Current action and preconditions to check: trajectory_clear

Your task: For each precondition in the list above, predict whether it will hold at this action.

Consider the current scene as observed from the mobile robot's camera, and analyze the predicted future states of all dynamic agents (e.g., people, animals, vehicles, or any moving entities) within the NEXT SECOND.

IMPORTANT: Only answer "very likely" if you are absolutely certain—based on strong, clear evidence—that a dynamic agent will violate the precondition in the predicted future state. Do NOT answer "very likely" for unlikely, ambiguous, or low-probability risks.

Ask yourself for each precondition: Is there a high probability, with clear and convincing evidence, that the predicted future states of any dynamic agent will interfere with the predicted future state of the currently executing action within the NEXT SECOND, causing that precondition to fail?

Assess the risk level based on these predictions. Use "likely" or "very likely" if motions create a clear risk of interference.

Use "neutral" or "improbable" if agents are nearby but their predicted paths are clearly diverging or non-conflicting.

Failure Risk Categories: "very improbable", "improbable", "neutral", "likely", "very likely"

Answer Format: Output ONLY the probability_of_failure value from these categories: "very improbable", "improbable", "neutral", "likely", "very likely"

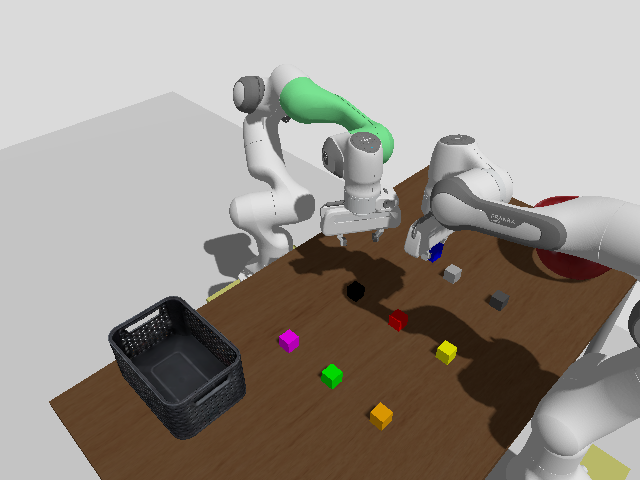

Answer: improbable